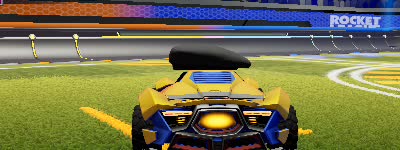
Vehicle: werewolf